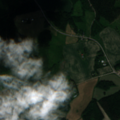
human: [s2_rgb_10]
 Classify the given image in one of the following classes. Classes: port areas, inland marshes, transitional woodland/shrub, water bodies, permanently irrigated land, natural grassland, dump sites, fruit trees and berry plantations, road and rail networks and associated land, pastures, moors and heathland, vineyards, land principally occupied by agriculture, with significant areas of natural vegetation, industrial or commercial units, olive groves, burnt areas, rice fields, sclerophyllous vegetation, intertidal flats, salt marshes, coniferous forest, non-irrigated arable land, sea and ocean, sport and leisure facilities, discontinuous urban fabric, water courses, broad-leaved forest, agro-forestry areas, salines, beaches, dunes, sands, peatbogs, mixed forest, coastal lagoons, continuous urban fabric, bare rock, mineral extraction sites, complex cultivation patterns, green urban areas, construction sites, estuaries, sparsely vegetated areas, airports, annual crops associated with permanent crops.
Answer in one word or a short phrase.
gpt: land principally occupied by agriculture, with significant areas of natural vegetation, coniferous forest, mixed forest